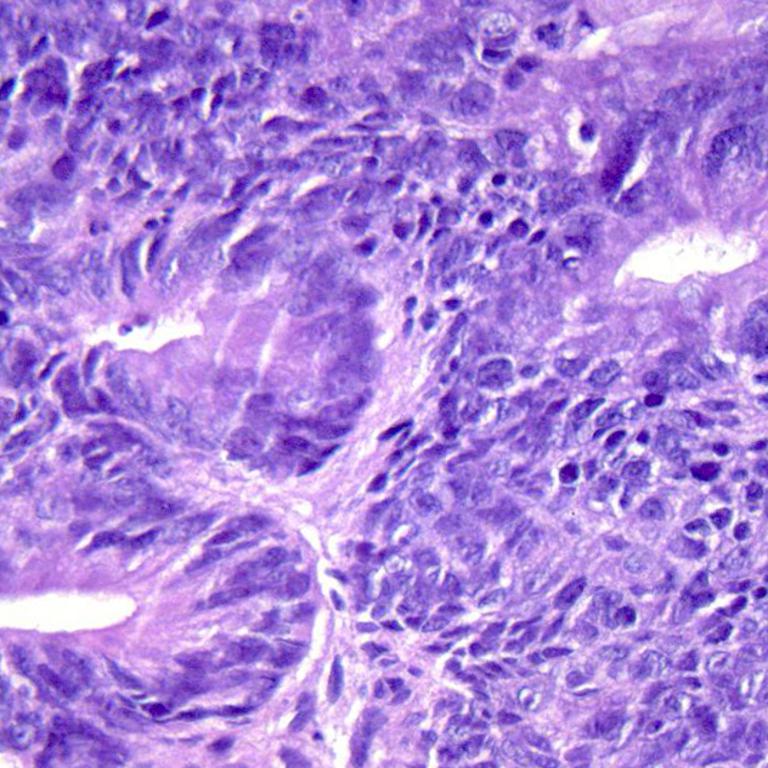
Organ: colon
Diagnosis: adenocarcinomas